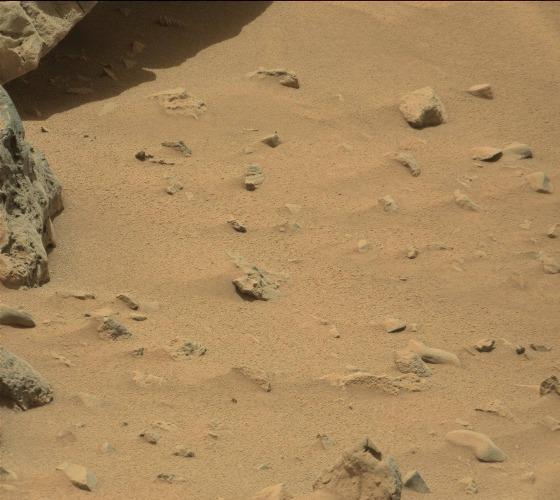
Terrain classes present: Bedrock, Gravel / Sand / Soil, Rock, Shadow